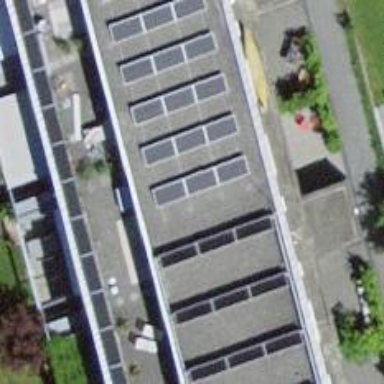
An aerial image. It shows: Solar power generator with photovoltaic panels.